Interaction volume radius: 10 \u00c5
Interaction volume height: 15 \u00c5
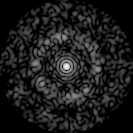
Disorder parameter: 0.8557